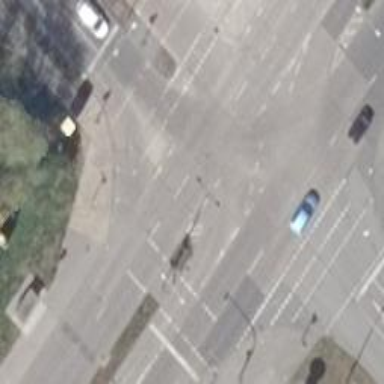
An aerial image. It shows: Secondary road with asphalt surface. There is cycle track on the right side of the road.